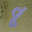
Label: 8